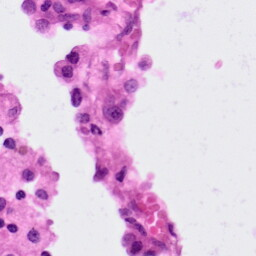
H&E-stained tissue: Lung